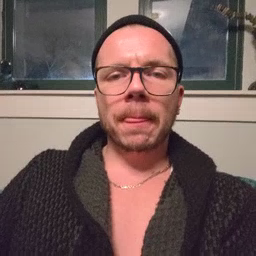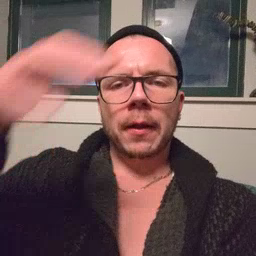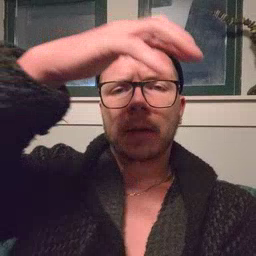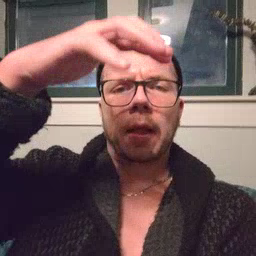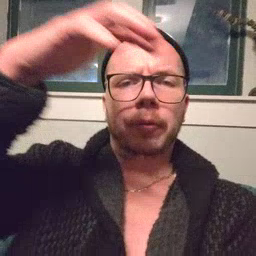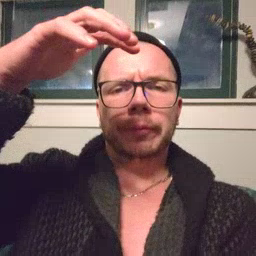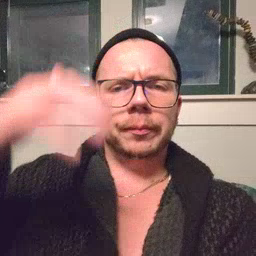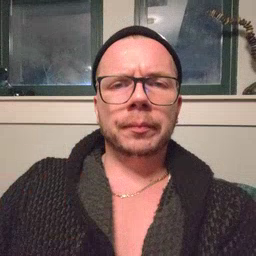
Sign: cloud